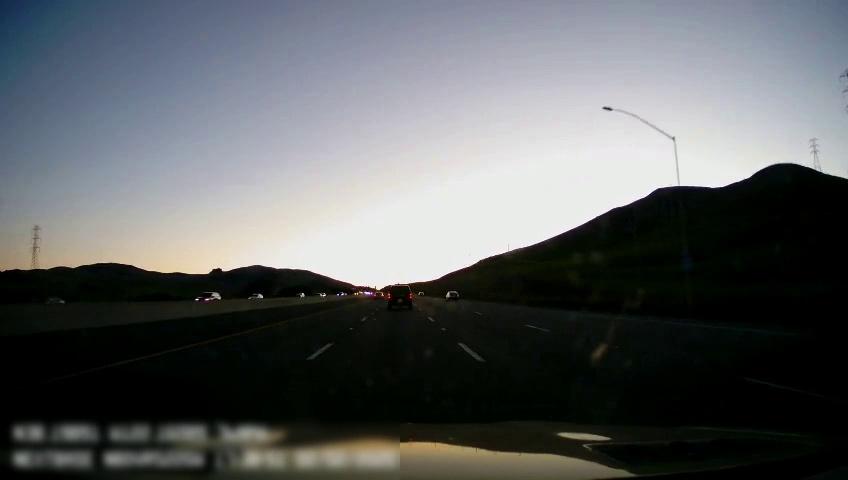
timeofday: Day
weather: Sunny
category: Drivable Space
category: Vehicles | Car
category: Vehicles | SUV
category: Vehicles | Car
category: Vehicles | Car
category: Vehicles | SUV
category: Vehicles | SUV
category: Vehicles | Car
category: Lanes | Alternate Lane
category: Lanes | Current Lane
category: Lanes | Current Lane
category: Lanes | Alternate Lane
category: Lanes | Alternate Lane